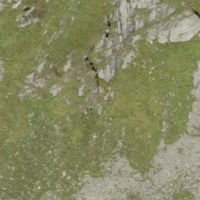
EUNIS habitat code: 31
Species observed at this site:
Oenanthe oenanthe
Marmota marmota
Phoenicurus ochruros